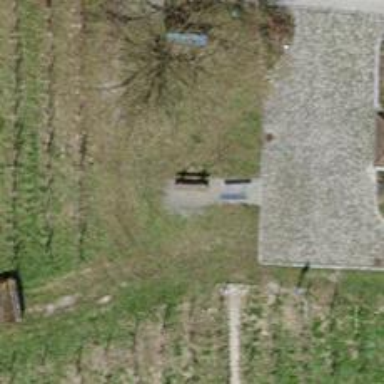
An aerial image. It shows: Bench for seating.